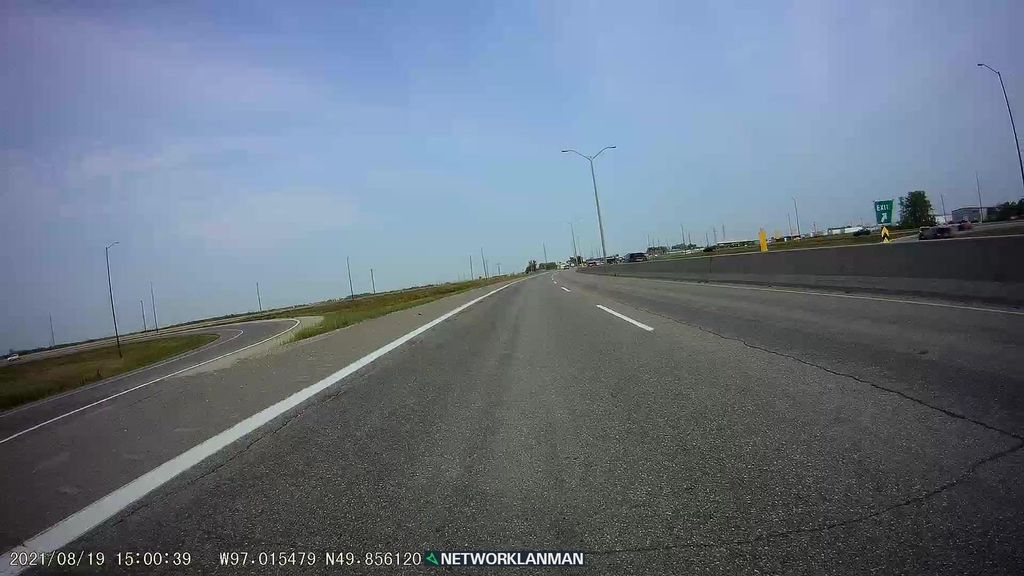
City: winnipeg